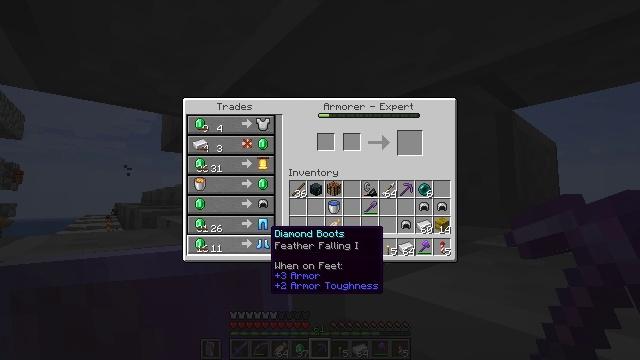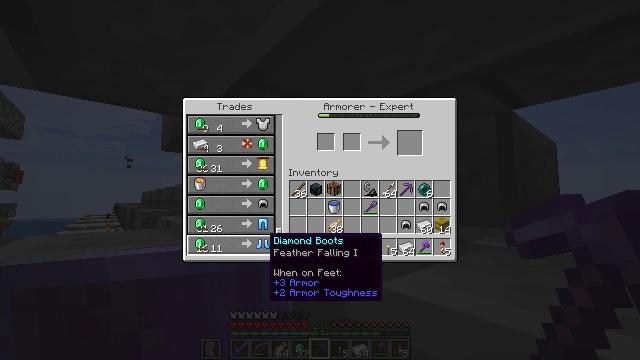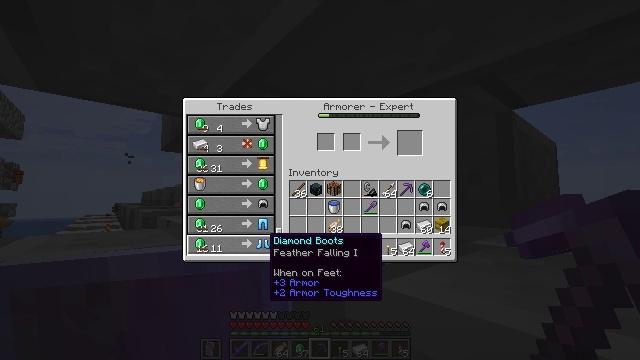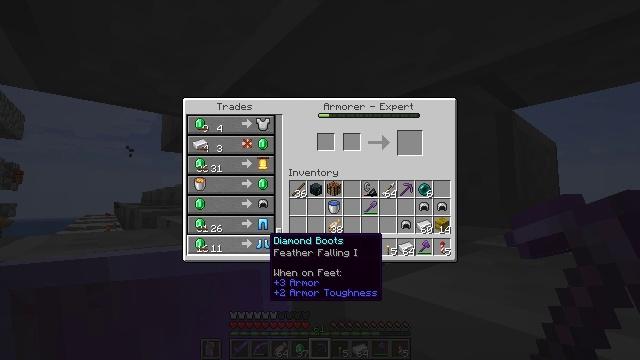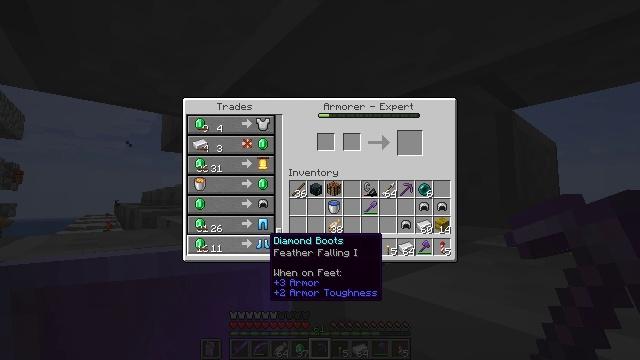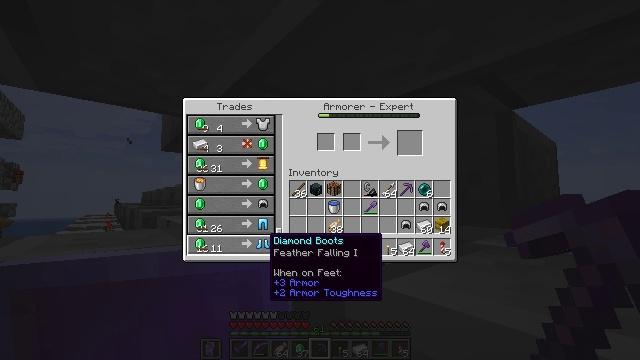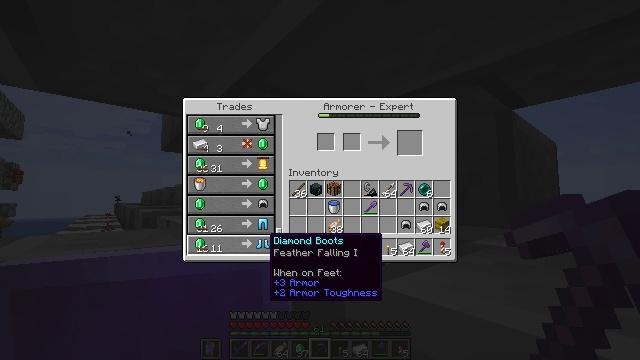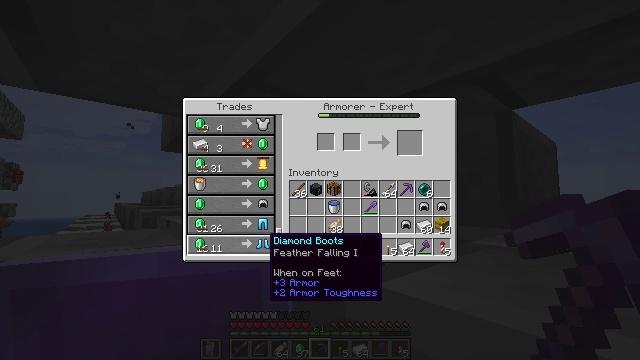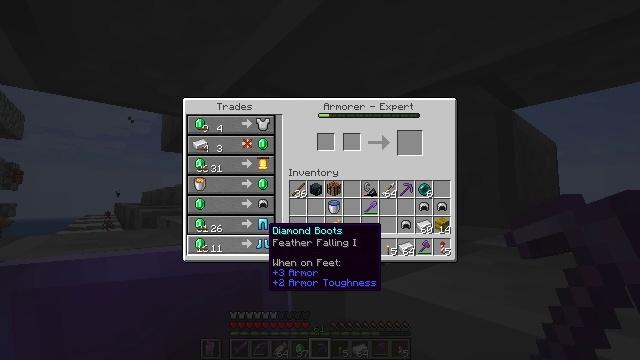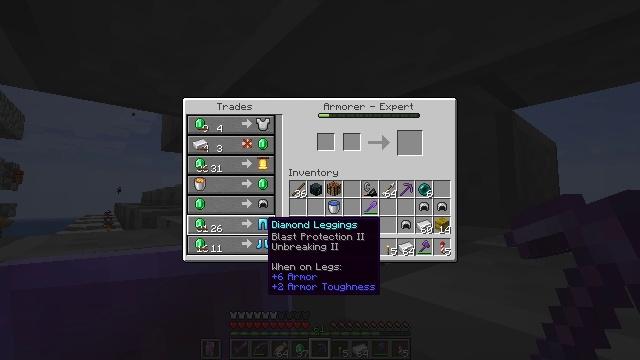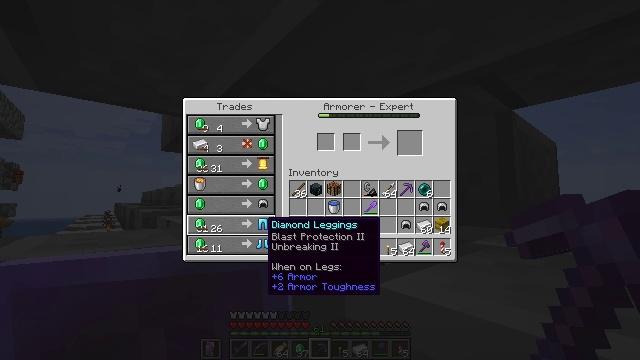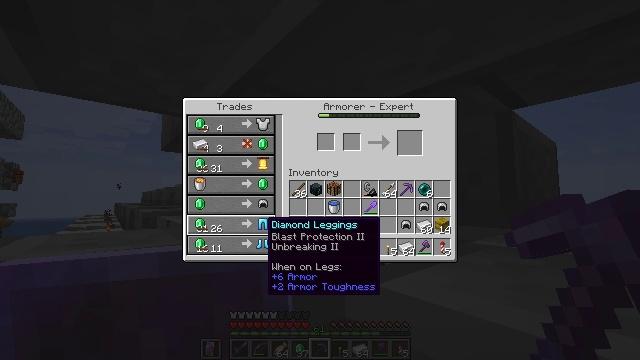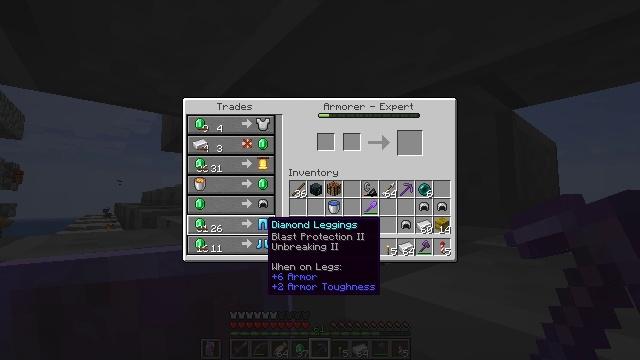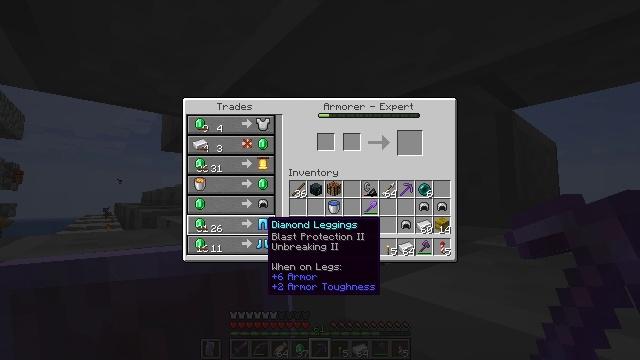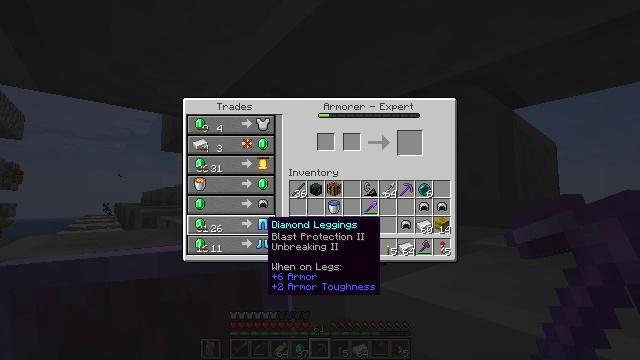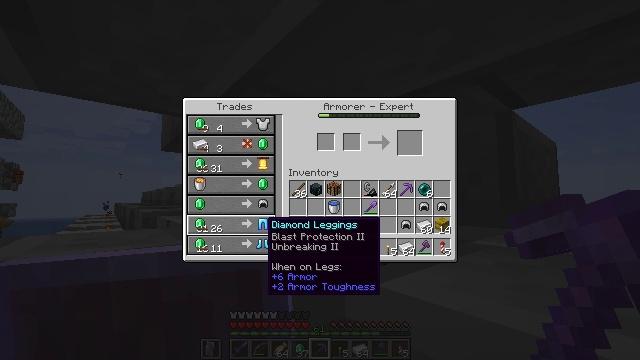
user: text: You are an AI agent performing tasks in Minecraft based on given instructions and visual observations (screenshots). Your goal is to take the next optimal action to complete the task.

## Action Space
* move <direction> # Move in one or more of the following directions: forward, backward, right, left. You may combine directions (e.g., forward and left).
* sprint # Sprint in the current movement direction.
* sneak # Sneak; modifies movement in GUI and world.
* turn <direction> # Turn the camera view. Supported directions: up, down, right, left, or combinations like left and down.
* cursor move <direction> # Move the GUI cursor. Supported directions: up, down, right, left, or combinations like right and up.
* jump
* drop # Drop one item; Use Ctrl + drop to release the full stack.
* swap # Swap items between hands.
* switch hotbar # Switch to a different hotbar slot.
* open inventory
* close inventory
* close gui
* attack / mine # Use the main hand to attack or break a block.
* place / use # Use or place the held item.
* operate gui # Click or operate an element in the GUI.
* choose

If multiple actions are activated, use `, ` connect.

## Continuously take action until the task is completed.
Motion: motion action
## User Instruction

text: Use materials to craft a chainmail helmet.
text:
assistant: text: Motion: turn down
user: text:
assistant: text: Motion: no_op
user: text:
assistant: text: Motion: no_op
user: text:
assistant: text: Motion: no_op
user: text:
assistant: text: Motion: no_op
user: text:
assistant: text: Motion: no_op
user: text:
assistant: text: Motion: no_op
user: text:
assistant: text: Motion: turn up
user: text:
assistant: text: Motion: no_op
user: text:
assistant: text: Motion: no_op
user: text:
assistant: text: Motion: no_op
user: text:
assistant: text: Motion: no_op
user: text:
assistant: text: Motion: no_op
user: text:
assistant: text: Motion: no_op
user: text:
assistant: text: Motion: no_op
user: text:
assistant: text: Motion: no_op
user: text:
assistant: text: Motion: no_op
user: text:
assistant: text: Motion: no_op
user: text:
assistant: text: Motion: no_op
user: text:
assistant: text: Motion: no_op
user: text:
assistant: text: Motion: no_op
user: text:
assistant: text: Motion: no_op
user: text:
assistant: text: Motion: no_op
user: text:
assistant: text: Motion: turn right and up
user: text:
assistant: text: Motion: turn right and up
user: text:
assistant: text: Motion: turn right and up
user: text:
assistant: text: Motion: turn right and up
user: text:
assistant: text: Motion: turn right and up
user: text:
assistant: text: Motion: no_op
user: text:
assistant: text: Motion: no_op